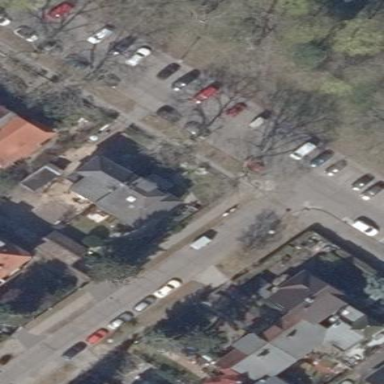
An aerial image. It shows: Street-side parking area with concrete surface.